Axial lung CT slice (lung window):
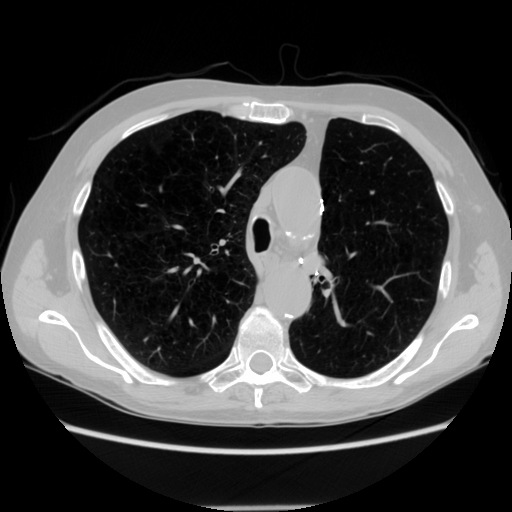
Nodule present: no